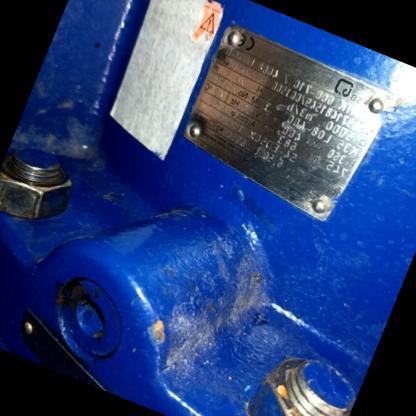
Klasa: tabliczka-znamionowa